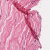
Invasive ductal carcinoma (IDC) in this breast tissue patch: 0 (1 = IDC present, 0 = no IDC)